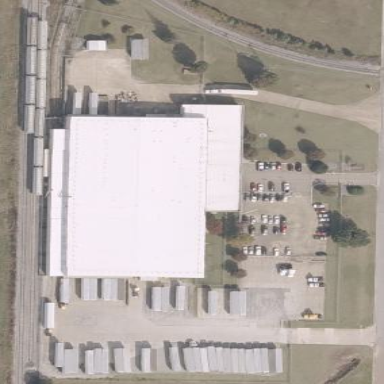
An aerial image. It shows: Industrial area featuring warehouse.